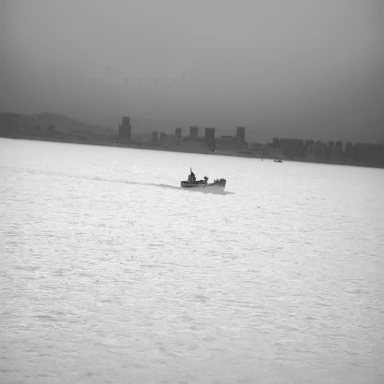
There are two bulk_carriers in the infrared image.